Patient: sex F, age 68
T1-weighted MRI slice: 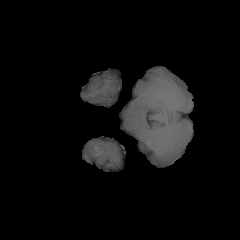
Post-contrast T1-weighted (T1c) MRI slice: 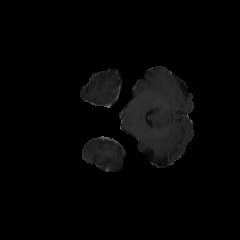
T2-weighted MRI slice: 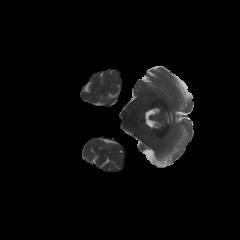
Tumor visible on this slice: no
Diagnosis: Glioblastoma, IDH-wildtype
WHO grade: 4